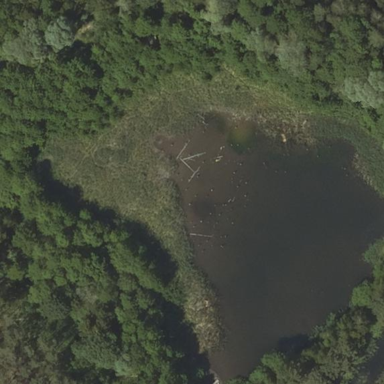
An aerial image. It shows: Peaceful pond surrounded by nature.